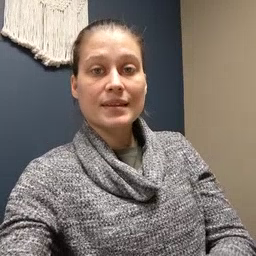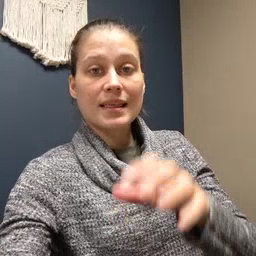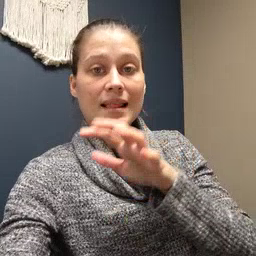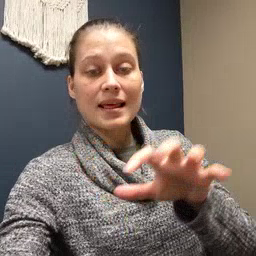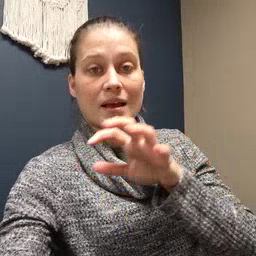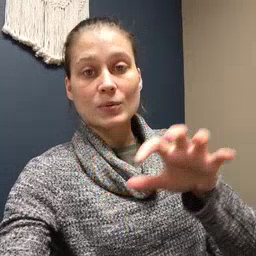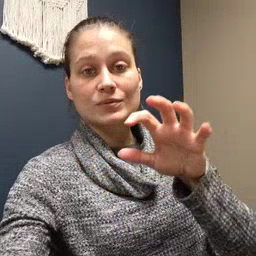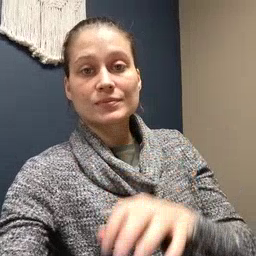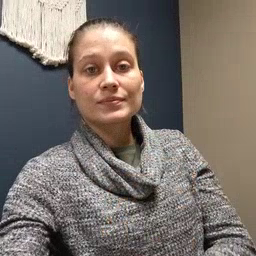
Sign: cloud